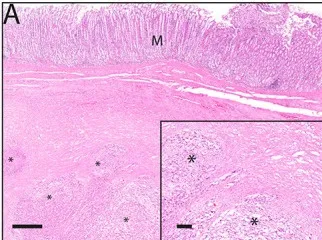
(A-D) Microscopic aspects of an abomasal fibrosarcoma from a goat. Hematoxylin, and ,eosin staining showing an intact mucosal layer (M), and ,bundles, and ,streams of neoplastic spindle-cells (*) infiltrating into the tunica muscularis (inlet). Images taken at 10x (overview), and ,50x (inlet) magnification, scalebars indicating 500 mum, and ,200 mum respectively.
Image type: pathology (h&e)